Interaction volume radius: 10 \u00c5
Interaction volume height: 30 \u00c5
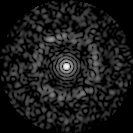
Disorder parameter: 0.8373